Question: I am making a friend req type Functionality
So if I tap on add friend button the name of Current Logged in person should be added to the request list of person named I searched.

So from my app when I click on add friend button, let say current logged in user is 'c@c.com' and I search for 'd@d.com' then 'c@c.com' user name should be added in the requests array of the person 'd@d.com'.
This is my search method to search a user
'''
void onSearch() async {
await _firestore
.collection("users")
.where("email", isEqualTo: _search.text)
.get()
.then((value) {
setState(() {
userMap = value.docs[0].data();
});
});
}
'''
What should I write in addUser method ?
'''
void addUser() async {
await _firestore
.collection("users")
.where("email", isEqualTo: _search.text)
.get()
;
}
'''
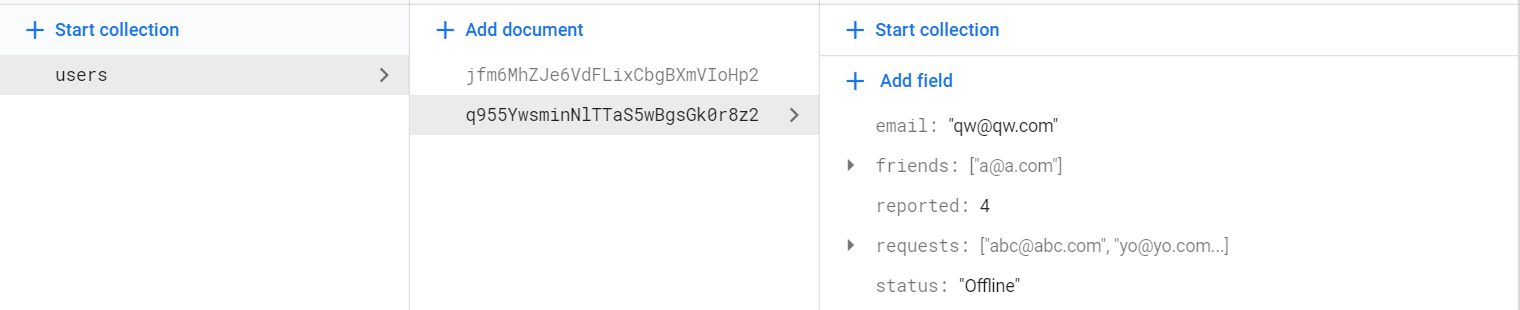
Answer: To learn how to add items to and remove items from an array, see the Firebase documentation on <URL>